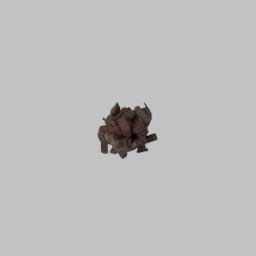
Label: architecture